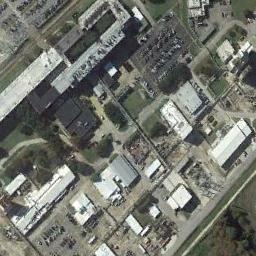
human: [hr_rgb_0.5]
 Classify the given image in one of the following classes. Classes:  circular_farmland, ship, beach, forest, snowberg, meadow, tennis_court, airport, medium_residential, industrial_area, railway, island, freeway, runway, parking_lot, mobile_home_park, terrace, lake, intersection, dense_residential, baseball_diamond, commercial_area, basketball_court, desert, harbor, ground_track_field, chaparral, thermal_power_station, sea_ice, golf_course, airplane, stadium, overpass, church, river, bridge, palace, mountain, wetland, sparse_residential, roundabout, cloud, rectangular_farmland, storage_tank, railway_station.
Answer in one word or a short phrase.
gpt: industrial_area